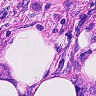
Metastatic tissue present: yes